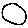
Label: moon